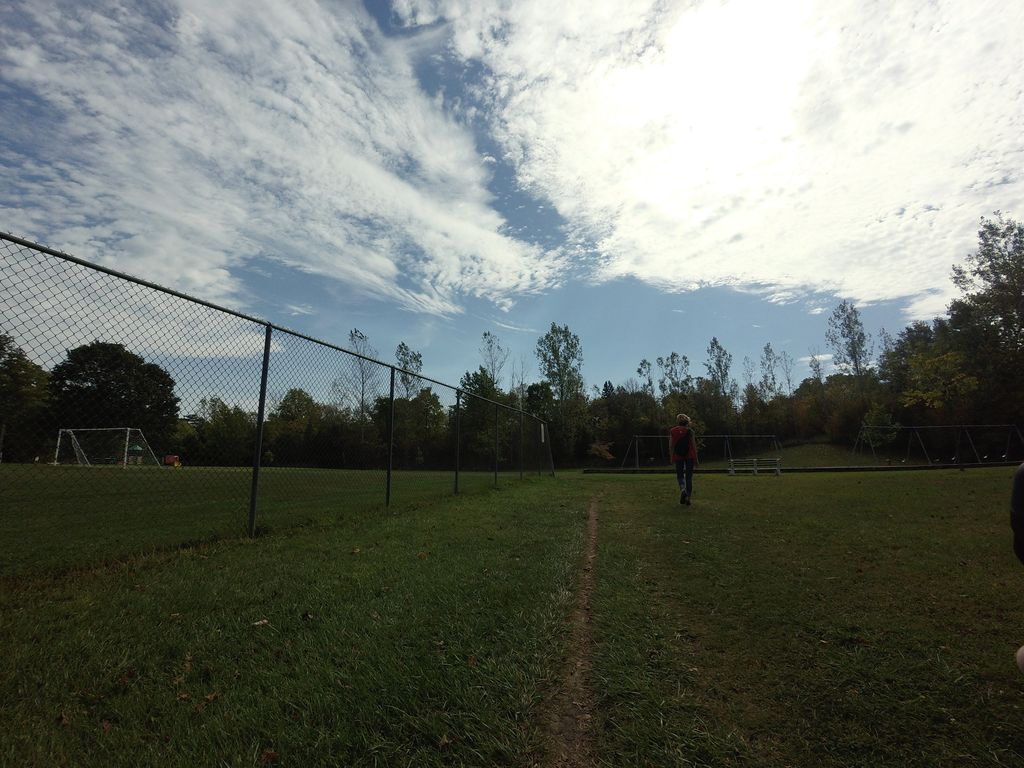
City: hamilton